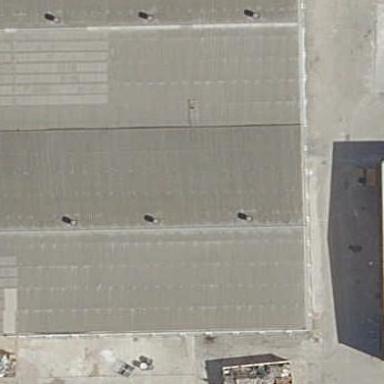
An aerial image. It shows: Industrial building.